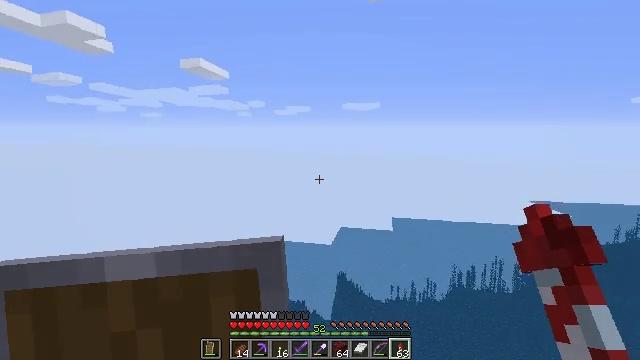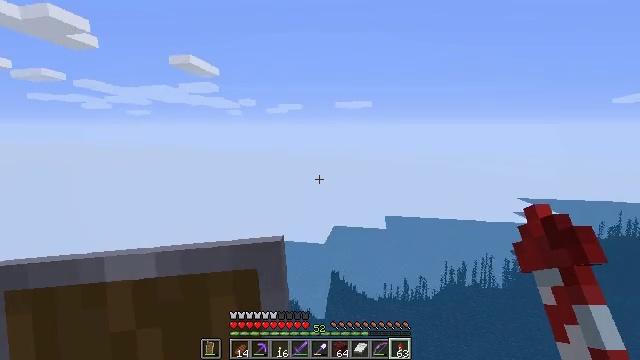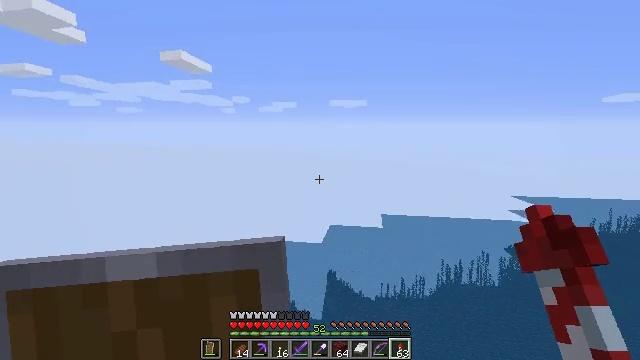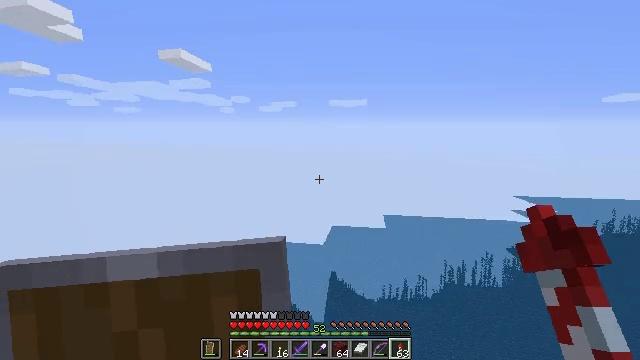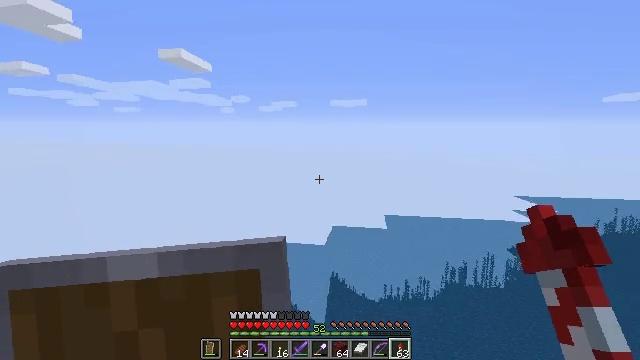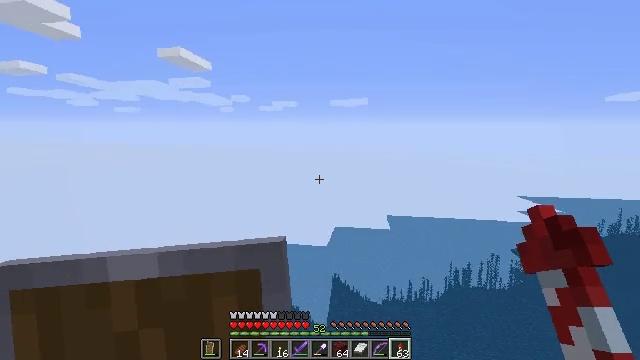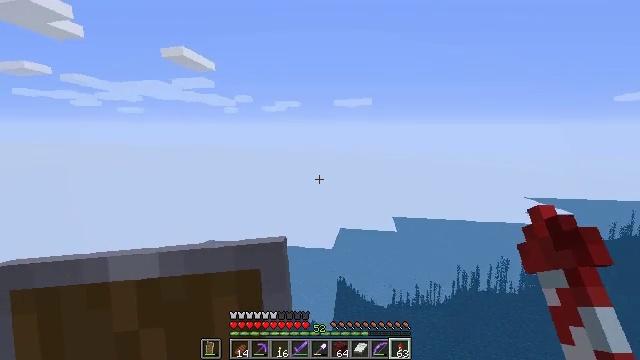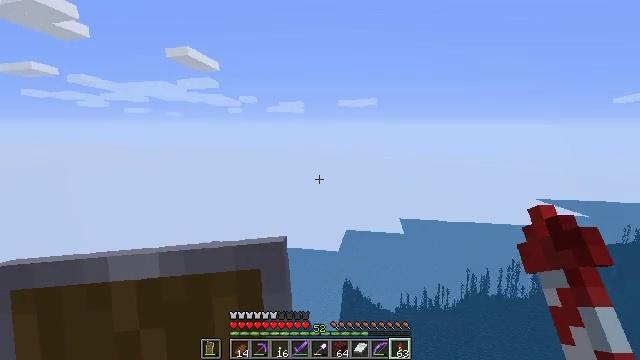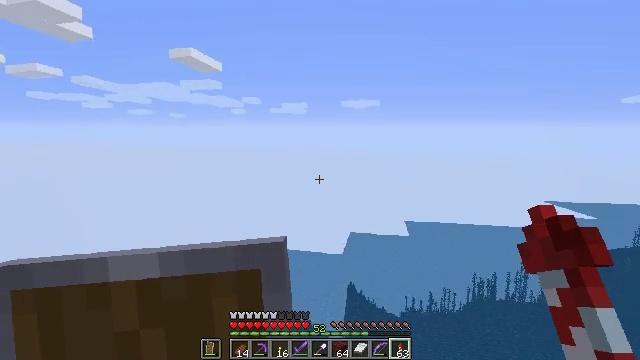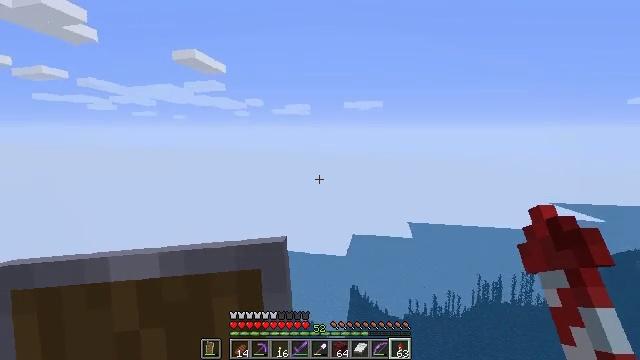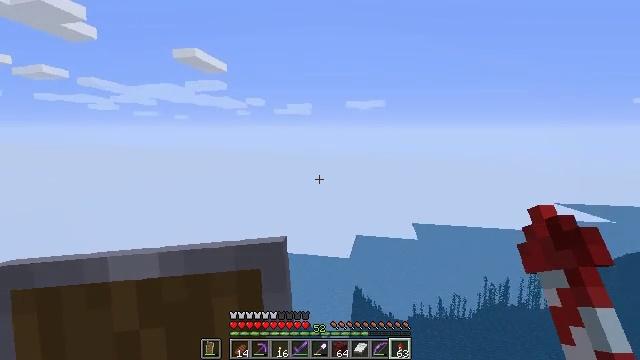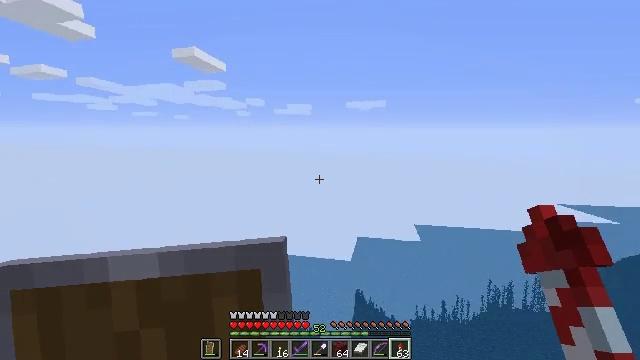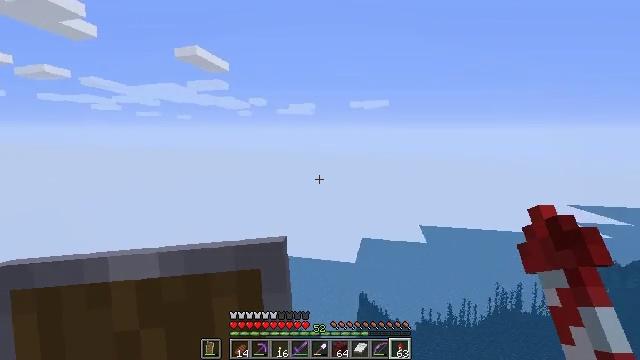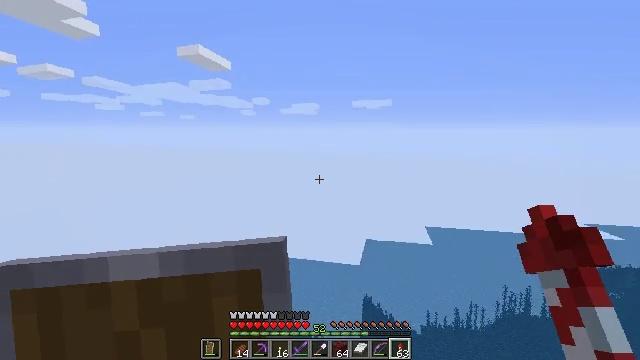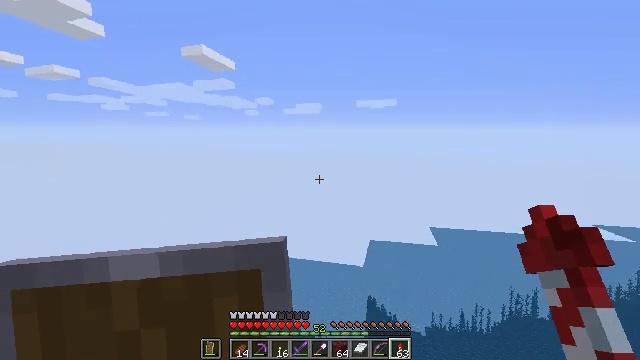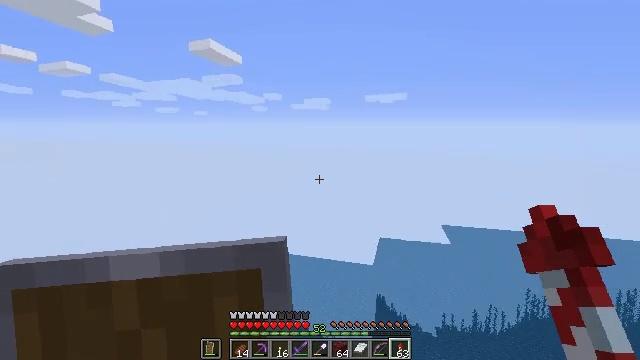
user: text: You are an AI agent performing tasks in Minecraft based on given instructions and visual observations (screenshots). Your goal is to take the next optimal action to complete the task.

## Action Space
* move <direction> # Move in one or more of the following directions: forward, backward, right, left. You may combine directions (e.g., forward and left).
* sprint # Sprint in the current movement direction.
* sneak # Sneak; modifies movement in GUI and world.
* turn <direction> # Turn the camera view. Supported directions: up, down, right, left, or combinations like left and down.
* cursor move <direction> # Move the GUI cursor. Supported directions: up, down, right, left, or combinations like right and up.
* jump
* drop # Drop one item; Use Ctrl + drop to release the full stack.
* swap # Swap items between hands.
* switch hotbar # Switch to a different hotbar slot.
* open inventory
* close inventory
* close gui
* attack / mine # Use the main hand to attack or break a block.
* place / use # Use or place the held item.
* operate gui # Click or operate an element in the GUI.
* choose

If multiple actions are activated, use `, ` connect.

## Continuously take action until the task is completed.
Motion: motion action
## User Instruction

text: Gather sandstone from the desert.
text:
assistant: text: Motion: turn right
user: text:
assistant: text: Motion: turn right
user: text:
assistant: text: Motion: no_op
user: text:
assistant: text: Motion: no_op
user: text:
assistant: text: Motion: no_op
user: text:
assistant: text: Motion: no_op
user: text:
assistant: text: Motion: no_op
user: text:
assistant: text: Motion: no_op
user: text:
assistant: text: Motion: no_op
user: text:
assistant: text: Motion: no_op
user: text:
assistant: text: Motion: no_op
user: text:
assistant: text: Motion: no_op
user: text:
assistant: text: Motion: no_op
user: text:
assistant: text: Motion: no_op
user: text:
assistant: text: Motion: turn left
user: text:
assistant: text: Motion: turn left and down
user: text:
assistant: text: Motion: turn left and down
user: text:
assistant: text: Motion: turn left and down
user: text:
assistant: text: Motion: turn left
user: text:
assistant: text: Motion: turn left
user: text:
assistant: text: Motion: turn left
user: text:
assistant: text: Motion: turn left
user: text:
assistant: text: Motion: turn left
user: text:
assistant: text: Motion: turn left
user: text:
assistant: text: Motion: turn left
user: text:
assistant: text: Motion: turn left
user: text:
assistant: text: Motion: turn left
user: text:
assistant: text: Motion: turn left
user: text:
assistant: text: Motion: turn left
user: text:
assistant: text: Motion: turn left